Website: lowes
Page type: customer-info-address
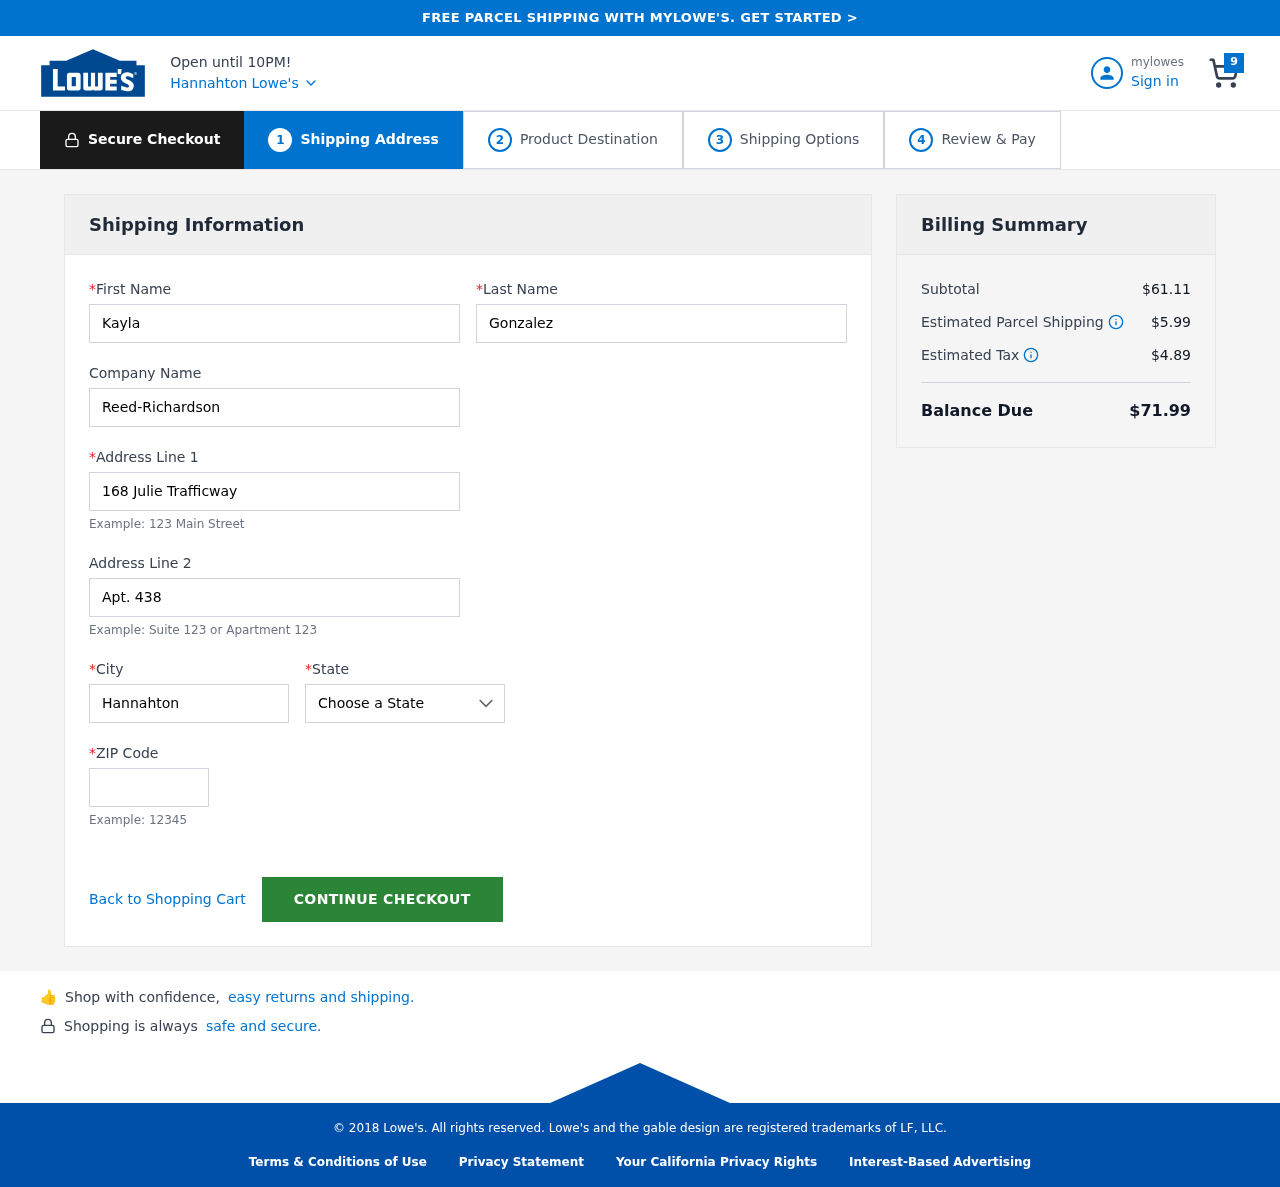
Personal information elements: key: PII_CITY
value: Hannahton
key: PII_COMPANY
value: Reed-Richardson
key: PII_FIRSTNAME
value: Kayla
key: PII_LASTNAME
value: Gonzalez
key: PII_POSTCODE
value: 42219
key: PII_STATE
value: Wisconsin
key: PII_STREET
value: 168 Julie Trafficway
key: PII_STREET2
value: Apt. 438
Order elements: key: ORDER_NUM_ITEMS
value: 9
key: ORDER_SUBTOTAL
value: $61.11
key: ORDER_SHIPPING_COST
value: $5.99
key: ORDER_TAX
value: $4.89
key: ORDER_TOTAL
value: $71.99